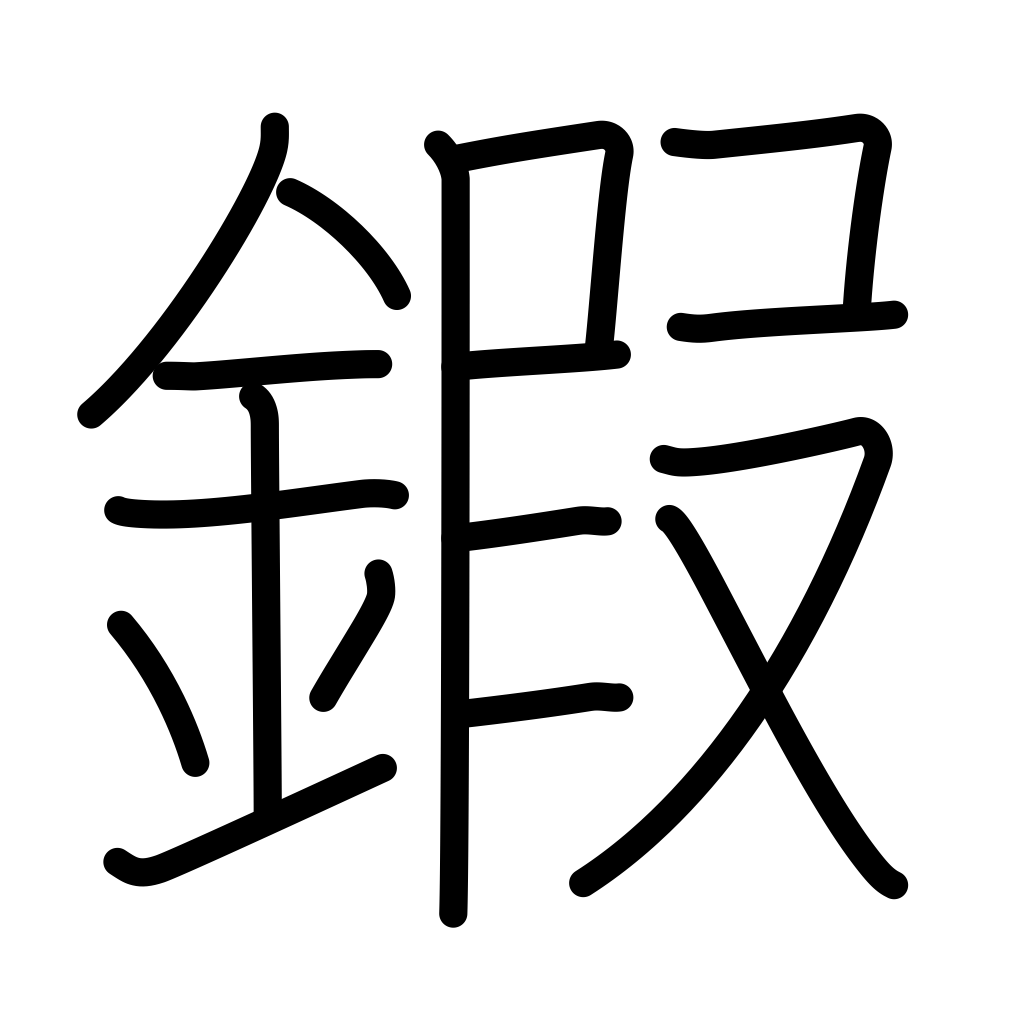
Meaning: armour neck plates